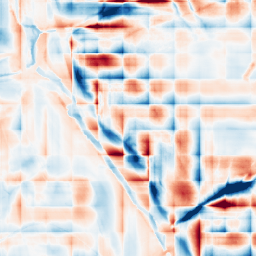
Category: wavelet
Decomposition family: wavelet_dwt
Decomposition parameters: wavelet: db2
level: 5
Upsampling method: cubic_catmull_rom
Upsampling parameters: scale: 2
Upsampling scale: 2